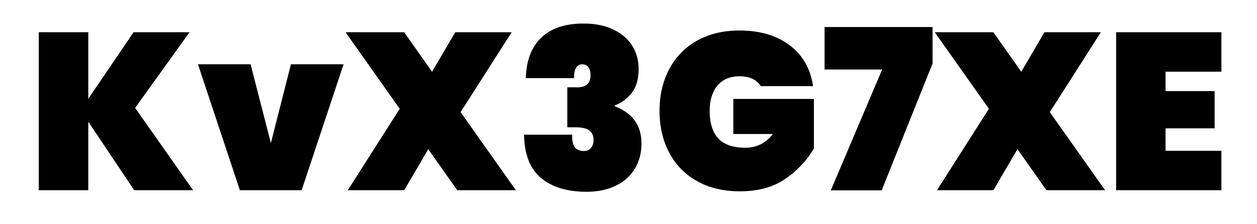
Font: Poppins-Black